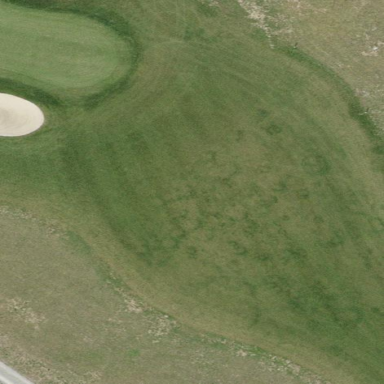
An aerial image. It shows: Grassy golf fairway.